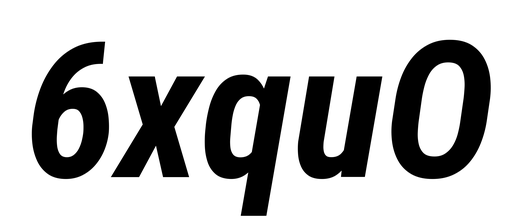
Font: Roboto-Italic_Condensed_Bold_Italic